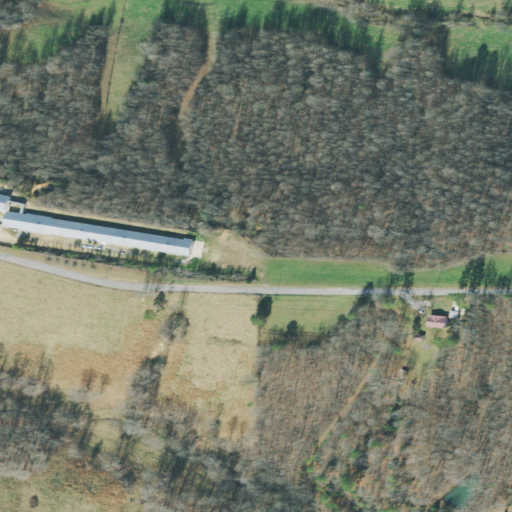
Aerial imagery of ridge(s) in Tennessee named Shelton Ridge containing deciduous forest, pasture, open development, medium intensity development, low intensity development, and barren land